Question: I Use <URL>. What is the problem?
Here is the code that wont work on me
'''
<TableLayout xmlns:android="http://schemas.android.com/apk/res/android"
android:layout_width="match_parent"
android:layout_height="match_parent"
android:shrinkColumns="*"
android:stretchColumns="*"
android:background="#ffffff">
<!-- Row 1 with single column -->
<TableRow
android:layout_height="wrap_content"
android:layout_width="fill_parent"
android:gravity="center_horizontal">
<TextView
android:layout_width="match_parent" android:layout_height="wrap_content"
android:textSize="18dp" android:text="Row 1" android:layout_span="3"
android:padding="18dip" android:background="#b0b0b0"
android:textColor="#000"/>
</TableRow>
<!-- Row 2 with 3 columns -->
<TableRow
android:id="@+id/tableRow1"
android:layout_height="wrap_content"
android:layout_width="match_parent">
<TextView
android:id="@+id/TextView04" android:text="Row 2 column 1"
android:layout_weight="1" android:background="#dcdcdc"
android:textColor="#000000"
android:padding="20dip" android:gravity="center"/>
<TextView
android:id="@+id/TextView04" android:text="Row 2 column 2"
android:layout_weight="1" android:background="#d3d3d3"
android:textColor="#000000"
android:padding="20dip" android:gravity="center"/>
<TextView
android:id="@+id/TextView04" android:text="Row 2 column 3"
android:layout_weight="1" android:background="#cac9c9"
android:textColor="#000000"
android:padding="20dip" android:gravity="center"/>
</TableRow>
<!-- Row 3 with 2 columns -->
<TableRow
android:layout_height="wrap_content"
android:layout_width="fill_parent"
android:gravity="center_horizontal">
<TextView
android:id="@+id/TextView04" android:text="Row 3 column 1"
android:layout_weight="1" android:background="#b0b0b0"
android:textColor="#000000"
android:padding="20dip" android:gravity="center"/>
<TextView
android:id="@+id/TextView04" android:text="Row 3 column 2"
android:layout_weight="1" android:background="#a09f9f"
android:textColor="#000000"
android:padding="20dip" android:gravity="center"/>
</TableRow>
</TableLayout>
'''
And the Result on me

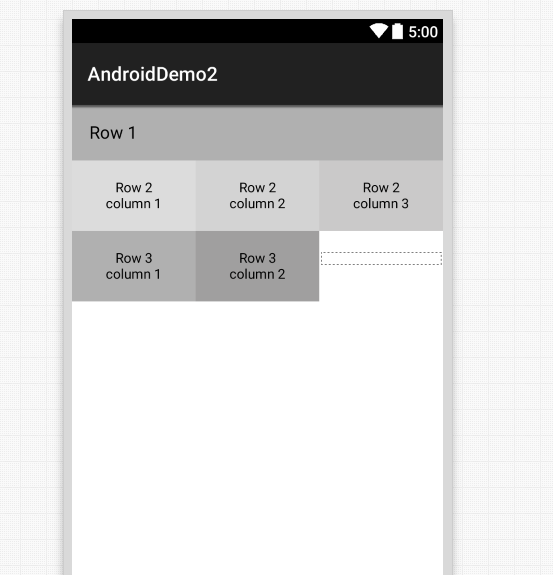
Answer: The problem was on Visual Studio designer the preview didn't work property . When I test it on real device it worked. Thanks to @Rami on the comments i figured out.